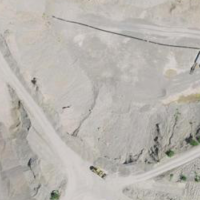
EUNIS habitat code: 56
Species observed at this site:
Ichthyosaura alpestris